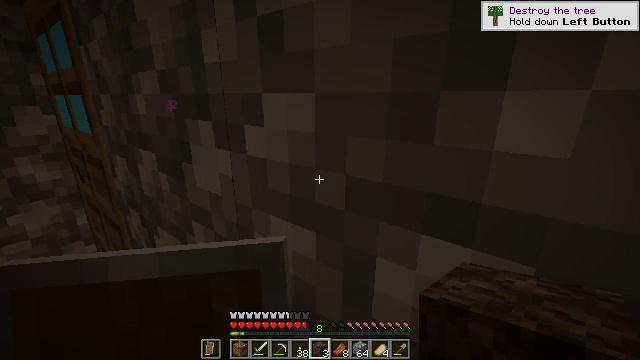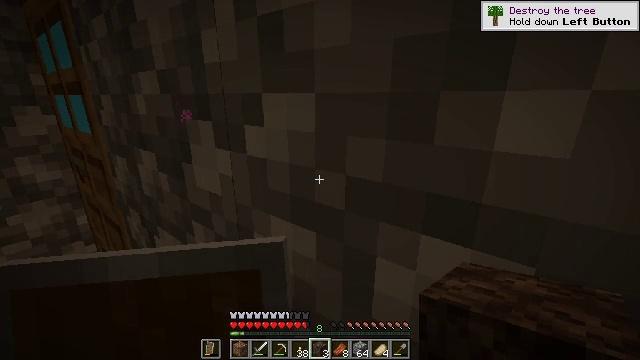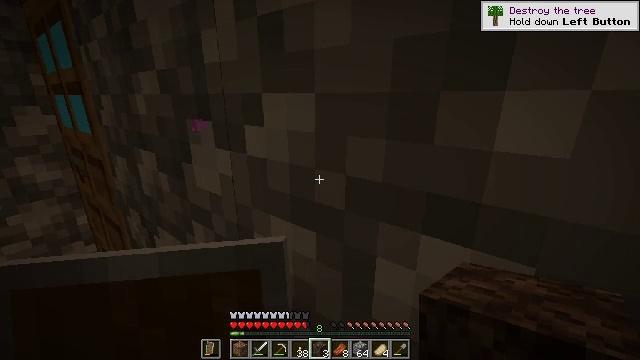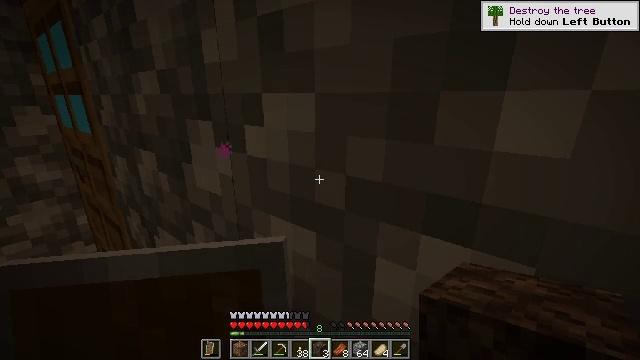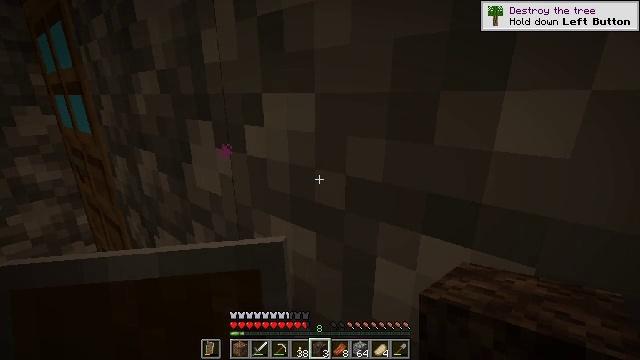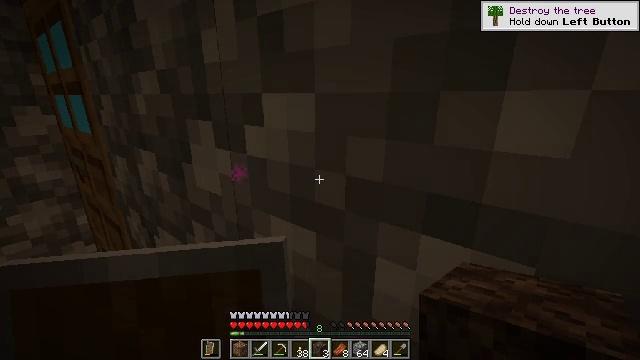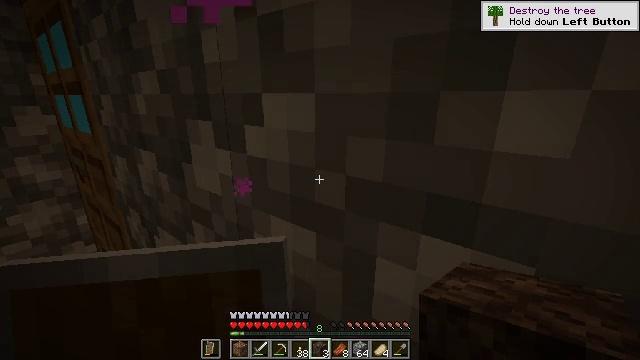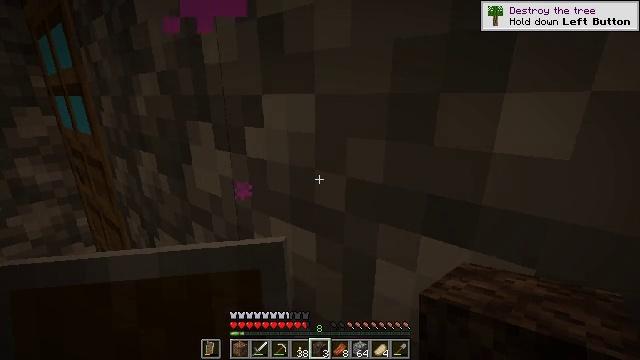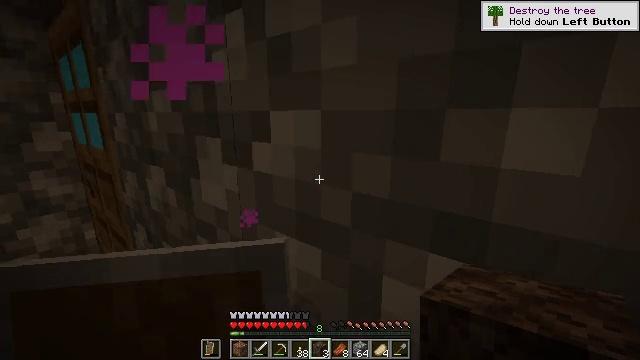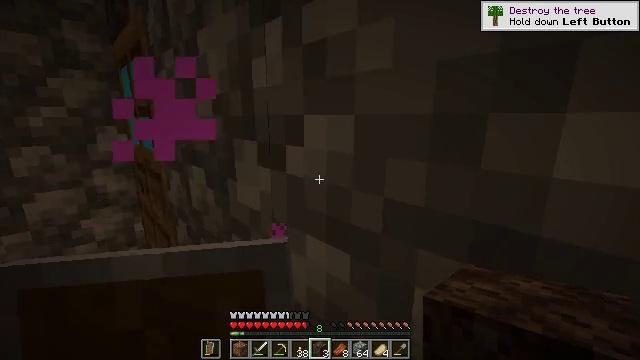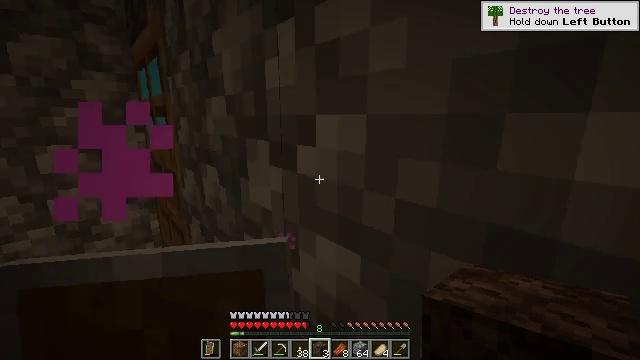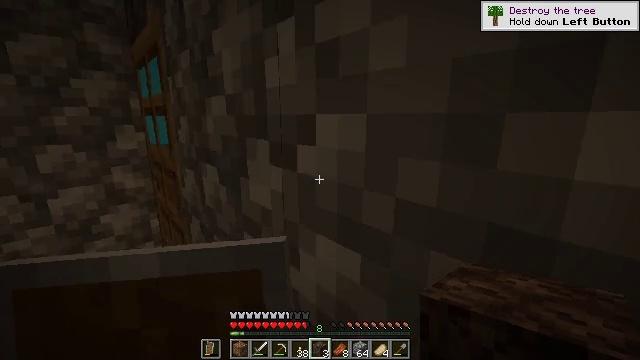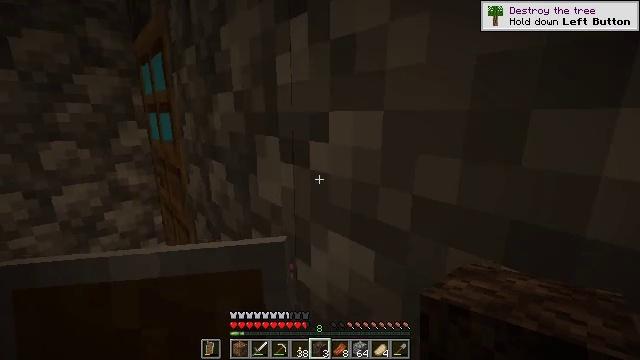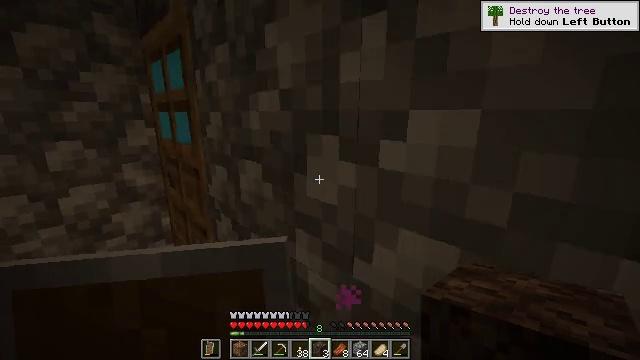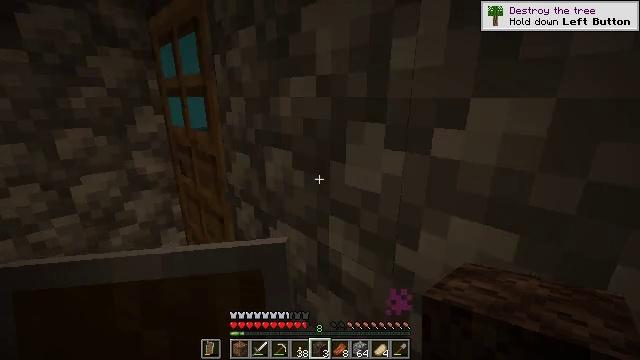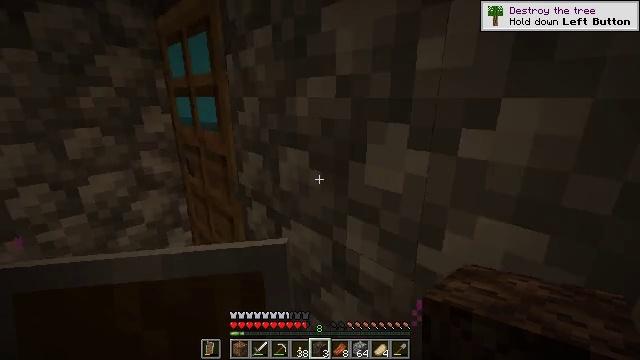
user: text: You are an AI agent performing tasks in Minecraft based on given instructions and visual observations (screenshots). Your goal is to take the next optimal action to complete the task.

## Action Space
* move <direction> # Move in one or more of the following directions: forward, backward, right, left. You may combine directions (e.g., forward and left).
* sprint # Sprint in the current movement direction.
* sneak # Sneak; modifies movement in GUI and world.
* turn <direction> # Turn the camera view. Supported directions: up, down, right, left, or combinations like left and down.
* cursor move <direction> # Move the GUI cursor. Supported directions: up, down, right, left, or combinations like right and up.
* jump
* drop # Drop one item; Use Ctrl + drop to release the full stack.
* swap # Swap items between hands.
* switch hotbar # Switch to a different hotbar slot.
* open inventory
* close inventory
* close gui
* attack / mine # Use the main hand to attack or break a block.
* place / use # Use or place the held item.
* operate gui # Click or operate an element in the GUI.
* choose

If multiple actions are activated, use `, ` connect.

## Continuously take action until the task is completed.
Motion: motion action
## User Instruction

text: Collect soul sand blocks.
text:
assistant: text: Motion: no_op
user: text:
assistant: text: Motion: no_op
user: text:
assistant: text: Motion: no_op
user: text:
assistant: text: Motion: no_op
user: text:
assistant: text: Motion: no_op
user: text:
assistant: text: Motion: no_op
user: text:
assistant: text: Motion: no_op
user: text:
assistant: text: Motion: turn left and up
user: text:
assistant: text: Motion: turn left
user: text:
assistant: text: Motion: turn left
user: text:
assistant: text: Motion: no_op
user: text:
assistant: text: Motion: move left
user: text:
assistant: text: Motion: move left, turn right
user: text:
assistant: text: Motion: move left, turn down
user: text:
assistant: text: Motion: move left
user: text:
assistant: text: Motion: move left
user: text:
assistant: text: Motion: move forward and move left, turn right
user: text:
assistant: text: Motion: move forward and move left, turn right
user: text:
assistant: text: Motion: move forward and move left, turn right
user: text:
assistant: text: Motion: move forward and move left, turn right
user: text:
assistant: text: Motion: move forward and move left, turn right
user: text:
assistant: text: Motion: move forward and move left, turn right
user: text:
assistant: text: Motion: move left, turn right and down
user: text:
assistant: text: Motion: turn right
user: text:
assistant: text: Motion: turn right
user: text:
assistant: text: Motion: no_op
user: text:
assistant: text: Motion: move left
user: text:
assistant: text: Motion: move left
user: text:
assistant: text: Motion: move left
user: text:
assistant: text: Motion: move left